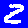
Digit: 2